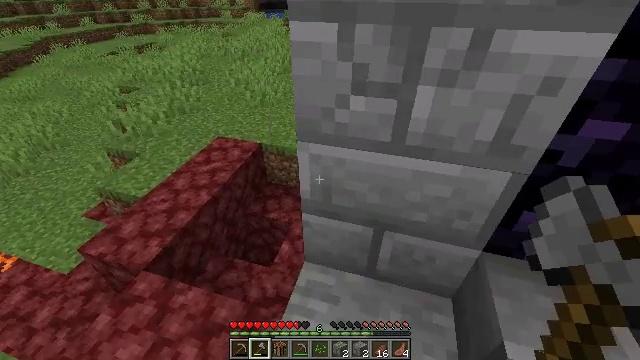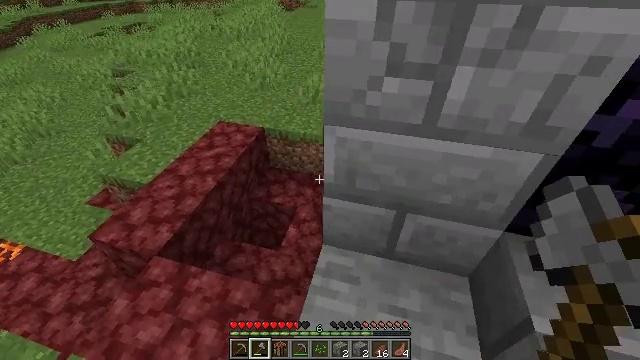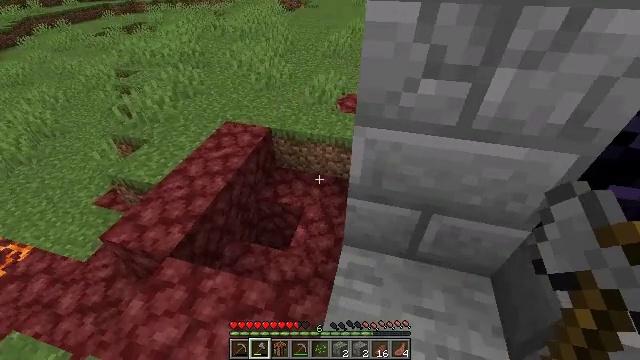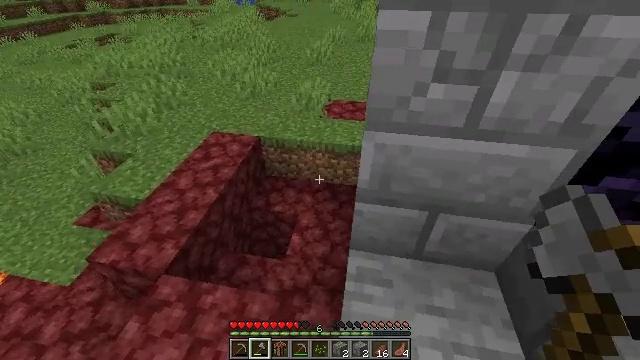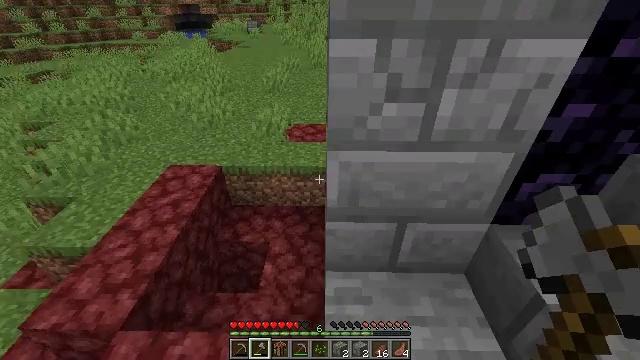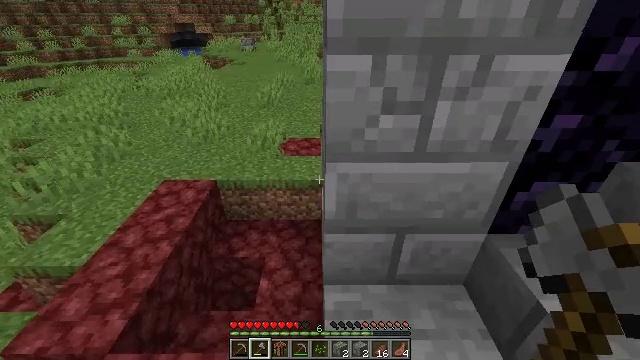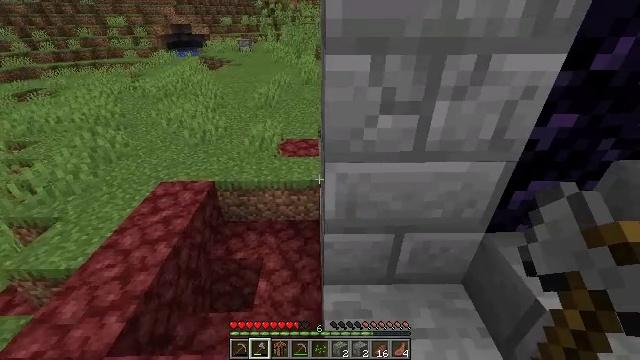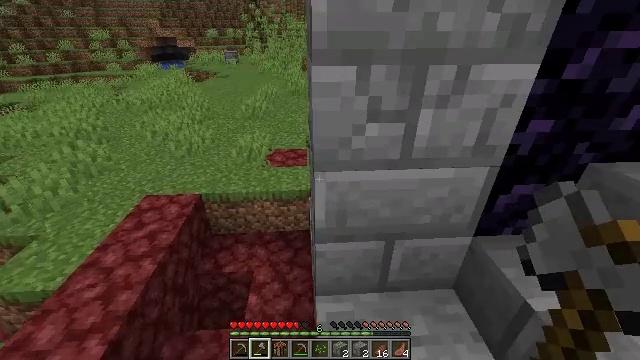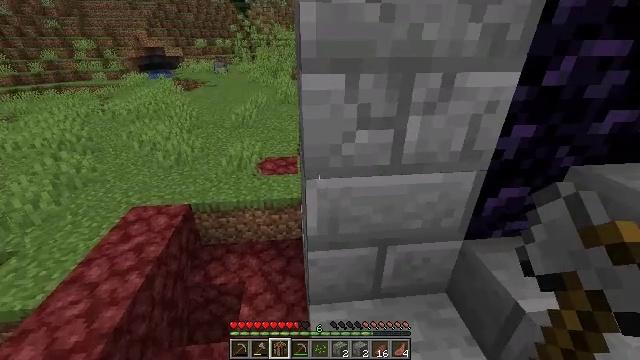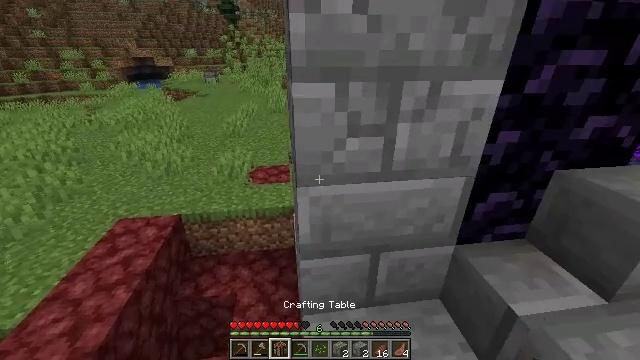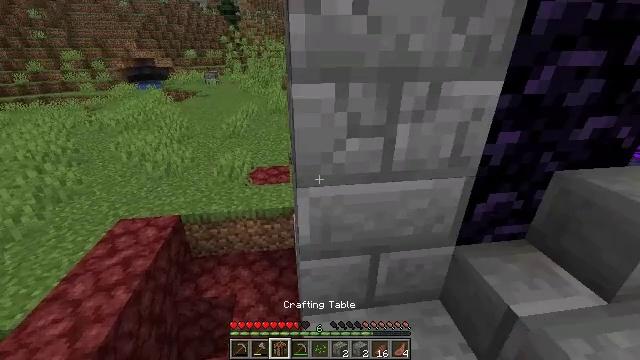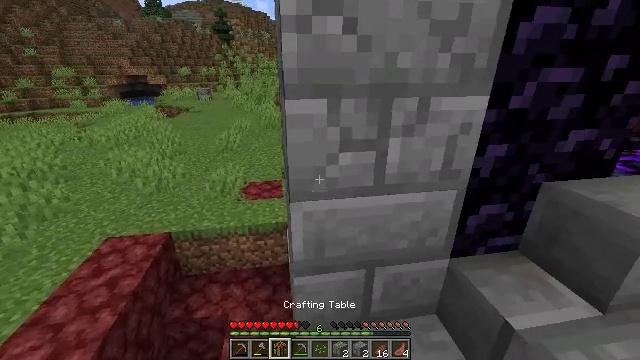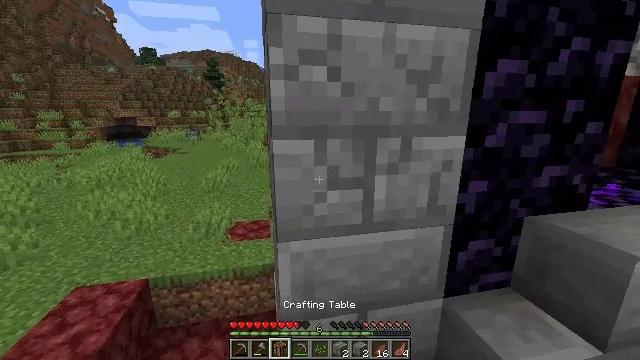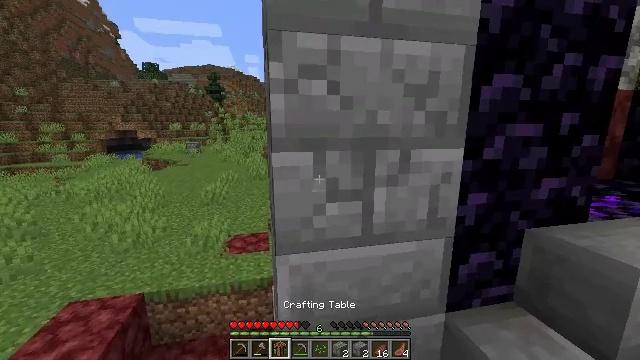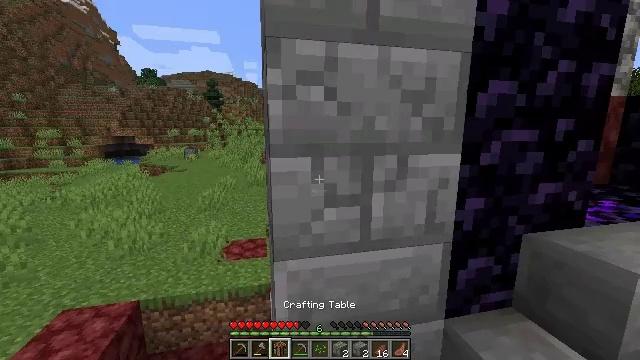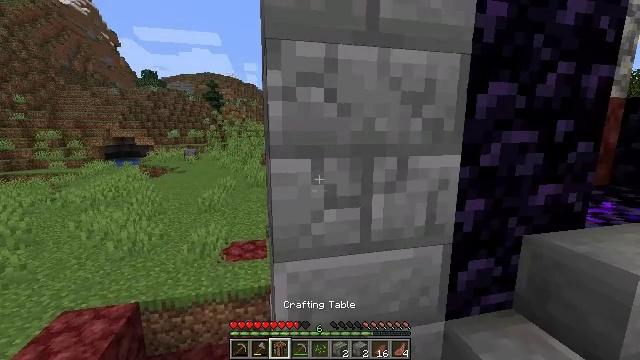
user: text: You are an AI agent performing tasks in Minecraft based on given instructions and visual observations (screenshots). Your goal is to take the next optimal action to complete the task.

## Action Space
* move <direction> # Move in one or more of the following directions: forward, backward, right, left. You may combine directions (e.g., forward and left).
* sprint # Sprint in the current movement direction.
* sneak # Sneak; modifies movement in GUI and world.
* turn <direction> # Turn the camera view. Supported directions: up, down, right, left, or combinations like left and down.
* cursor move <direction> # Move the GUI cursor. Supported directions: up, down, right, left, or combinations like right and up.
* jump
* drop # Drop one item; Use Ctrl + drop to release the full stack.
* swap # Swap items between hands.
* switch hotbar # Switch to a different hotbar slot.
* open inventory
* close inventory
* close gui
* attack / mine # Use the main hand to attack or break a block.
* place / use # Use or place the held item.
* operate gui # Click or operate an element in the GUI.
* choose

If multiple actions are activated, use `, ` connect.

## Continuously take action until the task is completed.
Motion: motion action
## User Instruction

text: Break the cracked stone bricks for materials.
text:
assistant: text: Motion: move left, turn right and down
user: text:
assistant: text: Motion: no_op
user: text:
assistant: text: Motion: turn right and up
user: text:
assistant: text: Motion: turn right and up
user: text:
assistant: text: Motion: turn right and up
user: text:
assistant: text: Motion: no_op
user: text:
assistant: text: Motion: turn right and up
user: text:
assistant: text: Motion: turn right and up, switch to hotbar 3
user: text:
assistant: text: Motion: turn right and up, switch to hotbar 3
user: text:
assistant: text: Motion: switch to hotbar 3
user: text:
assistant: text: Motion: turn right and up, switch to hotbar 3
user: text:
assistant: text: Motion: turn right and up
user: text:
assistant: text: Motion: turn up
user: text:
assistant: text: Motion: turn up
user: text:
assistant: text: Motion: no_op
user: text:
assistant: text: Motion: no_op
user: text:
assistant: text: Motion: no_op
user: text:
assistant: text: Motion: no_op
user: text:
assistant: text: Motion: switch to hotbar 2
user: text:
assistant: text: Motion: switch to hotbar 2
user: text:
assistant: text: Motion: switch to hotbar 2
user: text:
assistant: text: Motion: no_op
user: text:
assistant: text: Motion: no_op
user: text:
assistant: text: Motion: no_op
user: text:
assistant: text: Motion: turn up, switch to hotbar 1
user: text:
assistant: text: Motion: turn up, switch to hotbar 1
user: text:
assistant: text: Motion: switch to hotbar 1
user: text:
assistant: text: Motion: no_op
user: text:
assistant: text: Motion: no_op
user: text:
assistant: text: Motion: move right, turn left